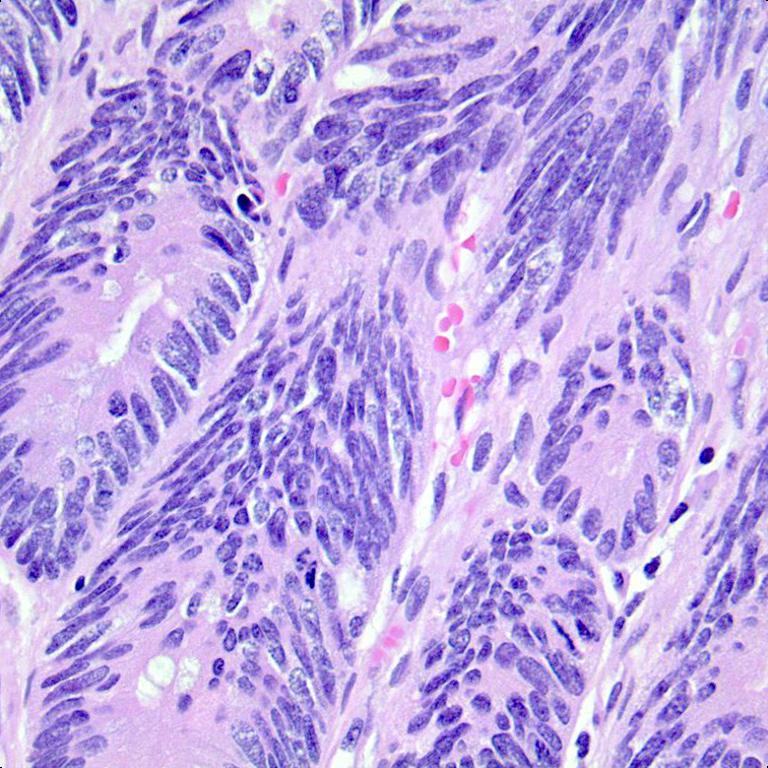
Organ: colon
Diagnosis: adenocarcinomas